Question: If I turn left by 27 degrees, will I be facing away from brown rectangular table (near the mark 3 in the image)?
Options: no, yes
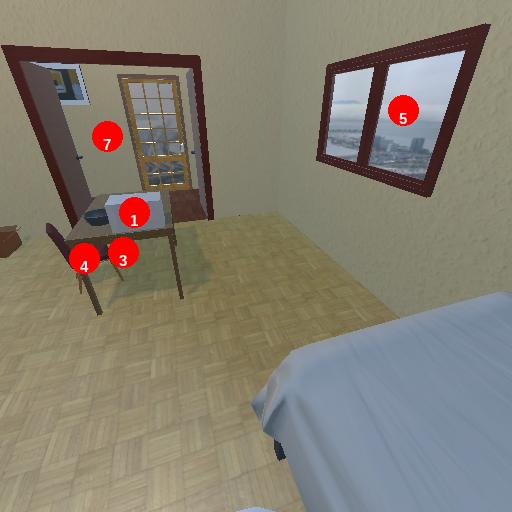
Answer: no